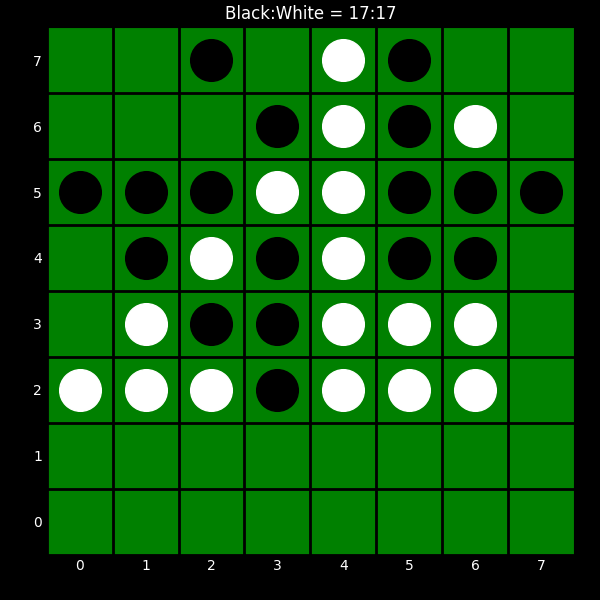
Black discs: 17
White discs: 17